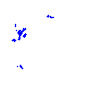
Particle: pion